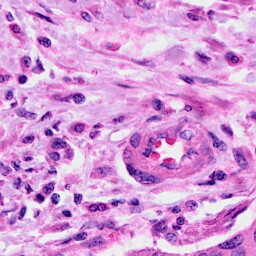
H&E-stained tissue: Cervix